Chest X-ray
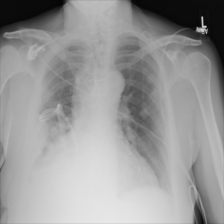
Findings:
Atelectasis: negative
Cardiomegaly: negative
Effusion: negative
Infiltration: negative
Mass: positive
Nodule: negative
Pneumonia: negative
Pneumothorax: negative
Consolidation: negative
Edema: negative
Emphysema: negative
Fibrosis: negative
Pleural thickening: negative
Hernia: negative